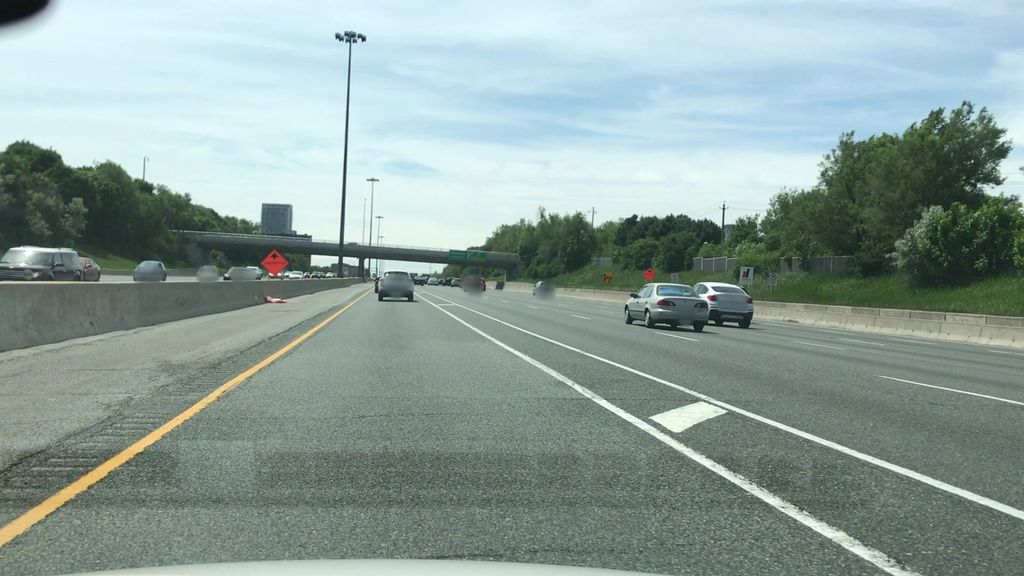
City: toronto